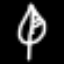
Label: leaf